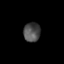
Tissue: skin
Cell type: Epithelial cells
Senescence score: 0.2724
Nuclear area (px): 316
Mean DAPI intensity: 77.81